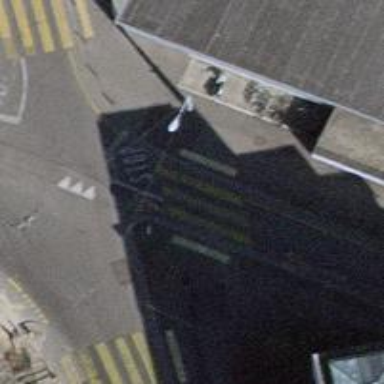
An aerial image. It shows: Uncontrolled zebra crossing on the road.